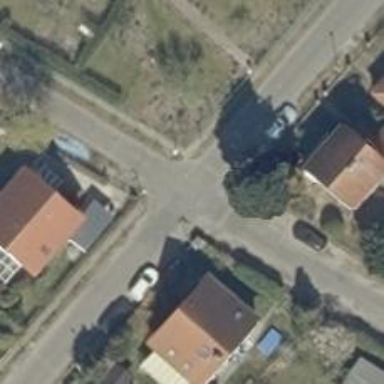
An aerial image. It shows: Smooth asphalt road in residential area.